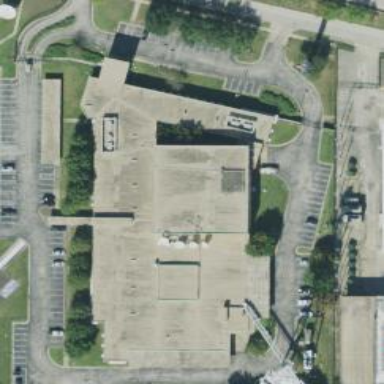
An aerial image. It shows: Office building.